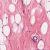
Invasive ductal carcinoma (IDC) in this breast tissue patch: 0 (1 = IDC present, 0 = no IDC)